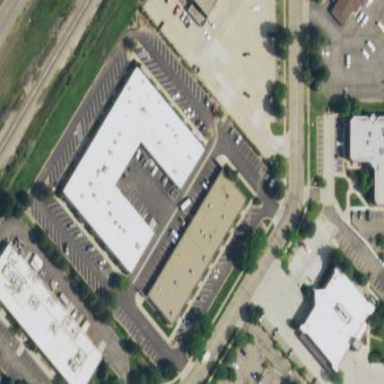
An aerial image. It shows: Office building.